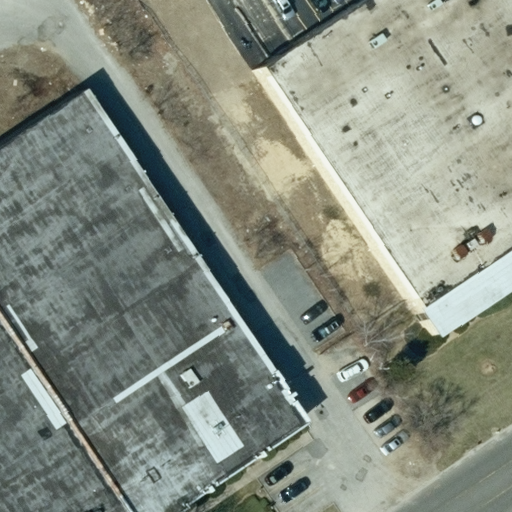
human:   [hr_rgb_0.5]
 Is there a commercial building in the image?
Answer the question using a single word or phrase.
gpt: no

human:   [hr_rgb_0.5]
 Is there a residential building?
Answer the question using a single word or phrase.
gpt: no

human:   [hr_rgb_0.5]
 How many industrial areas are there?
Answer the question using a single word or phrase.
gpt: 1

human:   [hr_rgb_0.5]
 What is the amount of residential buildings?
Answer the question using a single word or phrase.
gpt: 0

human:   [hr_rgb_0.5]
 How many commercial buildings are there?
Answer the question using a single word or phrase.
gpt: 0

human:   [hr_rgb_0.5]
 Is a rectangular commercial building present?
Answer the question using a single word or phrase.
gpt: no

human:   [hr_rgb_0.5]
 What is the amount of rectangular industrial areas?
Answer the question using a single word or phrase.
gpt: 1

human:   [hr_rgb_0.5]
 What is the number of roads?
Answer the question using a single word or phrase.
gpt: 1

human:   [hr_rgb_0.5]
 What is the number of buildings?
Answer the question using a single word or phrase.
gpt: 2

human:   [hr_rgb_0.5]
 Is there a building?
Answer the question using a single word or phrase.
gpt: yes

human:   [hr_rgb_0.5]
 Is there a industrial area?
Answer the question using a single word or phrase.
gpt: yes

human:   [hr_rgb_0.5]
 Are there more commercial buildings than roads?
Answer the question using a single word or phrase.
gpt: no

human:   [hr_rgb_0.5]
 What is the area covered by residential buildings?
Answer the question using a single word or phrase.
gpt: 0m2

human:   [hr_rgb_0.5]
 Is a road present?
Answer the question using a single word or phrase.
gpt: yes

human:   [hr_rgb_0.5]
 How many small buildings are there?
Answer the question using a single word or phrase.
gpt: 0

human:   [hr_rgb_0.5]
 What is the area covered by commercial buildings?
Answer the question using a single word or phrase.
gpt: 0m2

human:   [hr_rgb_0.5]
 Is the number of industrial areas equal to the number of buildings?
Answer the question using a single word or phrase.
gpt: no

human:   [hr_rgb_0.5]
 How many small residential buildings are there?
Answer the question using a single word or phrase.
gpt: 0

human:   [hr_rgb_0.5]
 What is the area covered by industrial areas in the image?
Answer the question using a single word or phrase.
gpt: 10623m2

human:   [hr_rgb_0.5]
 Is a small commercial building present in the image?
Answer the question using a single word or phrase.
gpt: no

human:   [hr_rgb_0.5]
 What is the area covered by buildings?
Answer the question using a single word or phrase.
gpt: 5477m2

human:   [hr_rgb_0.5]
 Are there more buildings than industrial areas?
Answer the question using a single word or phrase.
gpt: yes

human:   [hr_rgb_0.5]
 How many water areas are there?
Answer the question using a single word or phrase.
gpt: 0

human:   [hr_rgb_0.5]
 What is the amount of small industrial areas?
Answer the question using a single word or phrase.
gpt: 0

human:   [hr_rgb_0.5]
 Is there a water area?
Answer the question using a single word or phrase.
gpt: no

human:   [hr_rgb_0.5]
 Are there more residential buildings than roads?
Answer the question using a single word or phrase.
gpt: no

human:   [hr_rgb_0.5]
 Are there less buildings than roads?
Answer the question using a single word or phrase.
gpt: no

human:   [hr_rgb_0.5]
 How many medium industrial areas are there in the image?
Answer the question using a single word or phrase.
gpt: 0

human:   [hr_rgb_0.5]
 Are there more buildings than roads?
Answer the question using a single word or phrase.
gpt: yes

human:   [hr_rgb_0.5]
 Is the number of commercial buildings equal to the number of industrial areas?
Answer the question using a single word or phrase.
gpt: no

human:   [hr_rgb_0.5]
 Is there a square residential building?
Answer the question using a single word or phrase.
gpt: no

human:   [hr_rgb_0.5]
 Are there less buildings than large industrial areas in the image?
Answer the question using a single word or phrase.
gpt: no

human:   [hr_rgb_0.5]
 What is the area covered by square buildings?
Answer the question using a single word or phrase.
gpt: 0m2

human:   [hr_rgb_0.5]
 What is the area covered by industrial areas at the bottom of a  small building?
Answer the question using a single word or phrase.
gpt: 0m2

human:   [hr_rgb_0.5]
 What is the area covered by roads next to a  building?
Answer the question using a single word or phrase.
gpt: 0m2

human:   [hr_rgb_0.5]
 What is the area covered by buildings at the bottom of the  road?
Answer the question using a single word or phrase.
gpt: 0m2

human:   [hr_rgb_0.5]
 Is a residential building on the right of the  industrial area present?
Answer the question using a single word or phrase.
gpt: no

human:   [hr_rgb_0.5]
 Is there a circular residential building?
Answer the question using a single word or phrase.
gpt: no

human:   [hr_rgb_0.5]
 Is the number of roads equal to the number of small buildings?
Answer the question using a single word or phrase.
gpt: no

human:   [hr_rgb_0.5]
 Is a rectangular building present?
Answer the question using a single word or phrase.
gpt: yes

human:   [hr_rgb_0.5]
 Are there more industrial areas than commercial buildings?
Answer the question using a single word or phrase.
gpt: yes

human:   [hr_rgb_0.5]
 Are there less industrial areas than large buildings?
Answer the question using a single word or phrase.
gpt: yes

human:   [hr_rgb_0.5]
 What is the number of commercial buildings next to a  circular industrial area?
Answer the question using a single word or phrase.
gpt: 0

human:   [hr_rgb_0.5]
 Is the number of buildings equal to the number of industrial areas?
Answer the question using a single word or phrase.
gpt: no

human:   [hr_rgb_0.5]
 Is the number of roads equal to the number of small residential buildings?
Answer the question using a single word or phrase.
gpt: no

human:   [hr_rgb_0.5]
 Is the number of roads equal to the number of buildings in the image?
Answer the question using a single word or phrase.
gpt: no

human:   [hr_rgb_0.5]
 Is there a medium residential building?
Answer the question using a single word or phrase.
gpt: no

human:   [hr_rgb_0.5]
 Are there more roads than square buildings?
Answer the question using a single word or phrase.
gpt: yes

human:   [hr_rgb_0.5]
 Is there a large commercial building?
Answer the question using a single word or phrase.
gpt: no

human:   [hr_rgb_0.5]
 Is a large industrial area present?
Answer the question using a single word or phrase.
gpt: yes

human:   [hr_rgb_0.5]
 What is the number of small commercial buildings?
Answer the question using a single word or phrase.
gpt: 0

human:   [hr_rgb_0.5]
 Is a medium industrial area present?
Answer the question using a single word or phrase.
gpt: no

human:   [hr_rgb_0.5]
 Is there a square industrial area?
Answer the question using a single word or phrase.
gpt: no

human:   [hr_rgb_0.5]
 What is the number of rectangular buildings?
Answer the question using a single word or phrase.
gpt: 2

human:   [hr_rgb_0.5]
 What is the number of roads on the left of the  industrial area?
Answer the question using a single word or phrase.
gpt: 1

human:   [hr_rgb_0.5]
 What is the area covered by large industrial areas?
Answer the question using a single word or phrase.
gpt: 10623m2

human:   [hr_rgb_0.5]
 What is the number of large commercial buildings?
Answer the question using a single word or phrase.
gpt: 0

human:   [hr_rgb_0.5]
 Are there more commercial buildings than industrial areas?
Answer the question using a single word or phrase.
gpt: no

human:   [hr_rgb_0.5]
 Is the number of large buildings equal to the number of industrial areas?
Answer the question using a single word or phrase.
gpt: no

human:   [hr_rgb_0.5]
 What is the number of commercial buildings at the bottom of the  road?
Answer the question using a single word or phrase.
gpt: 0

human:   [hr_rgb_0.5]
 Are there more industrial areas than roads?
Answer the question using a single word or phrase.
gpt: no

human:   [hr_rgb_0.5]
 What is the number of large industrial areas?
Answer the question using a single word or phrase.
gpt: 1

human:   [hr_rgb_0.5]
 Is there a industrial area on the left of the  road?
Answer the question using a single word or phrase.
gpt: no

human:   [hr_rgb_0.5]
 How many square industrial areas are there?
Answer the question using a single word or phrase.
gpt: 0